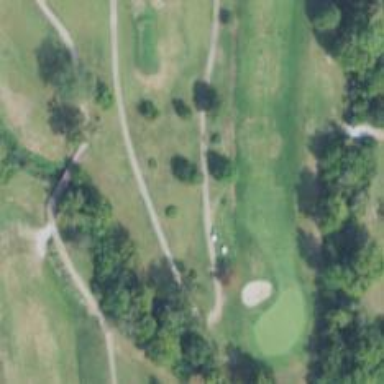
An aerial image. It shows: Pathway for golfing.